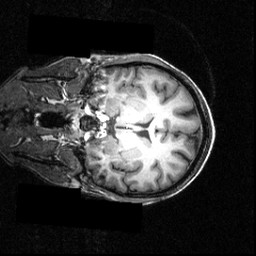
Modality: T1w
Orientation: coronal
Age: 23
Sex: female
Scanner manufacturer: siemens
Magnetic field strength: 3.951 T
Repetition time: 1.5 s
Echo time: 0.00335 s